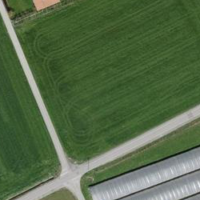
EUNIS habitat code: 52
Species observed at this site:
Ciconia ciconia
Corvus cornix